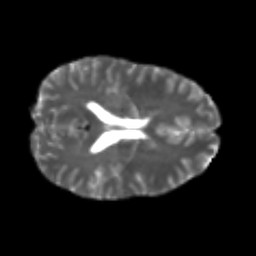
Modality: T2w
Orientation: axial
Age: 23
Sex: female
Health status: healthy
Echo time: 0.074 s